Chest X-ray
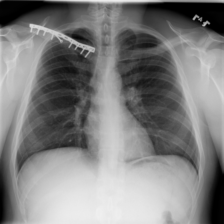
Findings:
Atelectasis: negative
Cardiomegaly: negative
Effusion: negative
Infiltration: negative
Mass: negative
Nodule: negative
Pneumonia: negative
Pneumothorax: negative
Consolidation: negative
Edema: negative
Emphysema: negative
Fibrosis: negative
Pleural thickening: negative
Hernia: negative